Question: How to check if I have clicked a data in data grid view?

I have tried 'dgv_click', '_mouseClick', '_cellcontentClicked'
'''
btnEdit.Enabled = true
btnDelete.Enabled = true
'''
nothing happens.
I want them to be enabled if the user clicks on either data row.
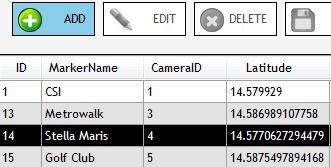
Answer: You need to create a handler for '.CellClick' event
'''
Private Sub dgv_CellClick(sender AS Object, e As DataGridViewCellEventArgs) Handles dgv.CellClick
'you can get cell's rowindex and columnindex where was clicked
If e.RowIndex >= 0 AndAlso e.ColumnIndex >= 0 Then
'here put your code based on the clicked cell
End If
End Sub
'''